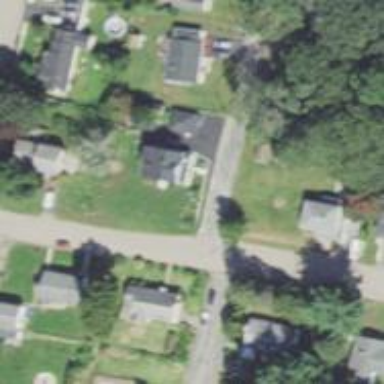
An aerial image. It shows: Residential driveway.